Chest X-ray:
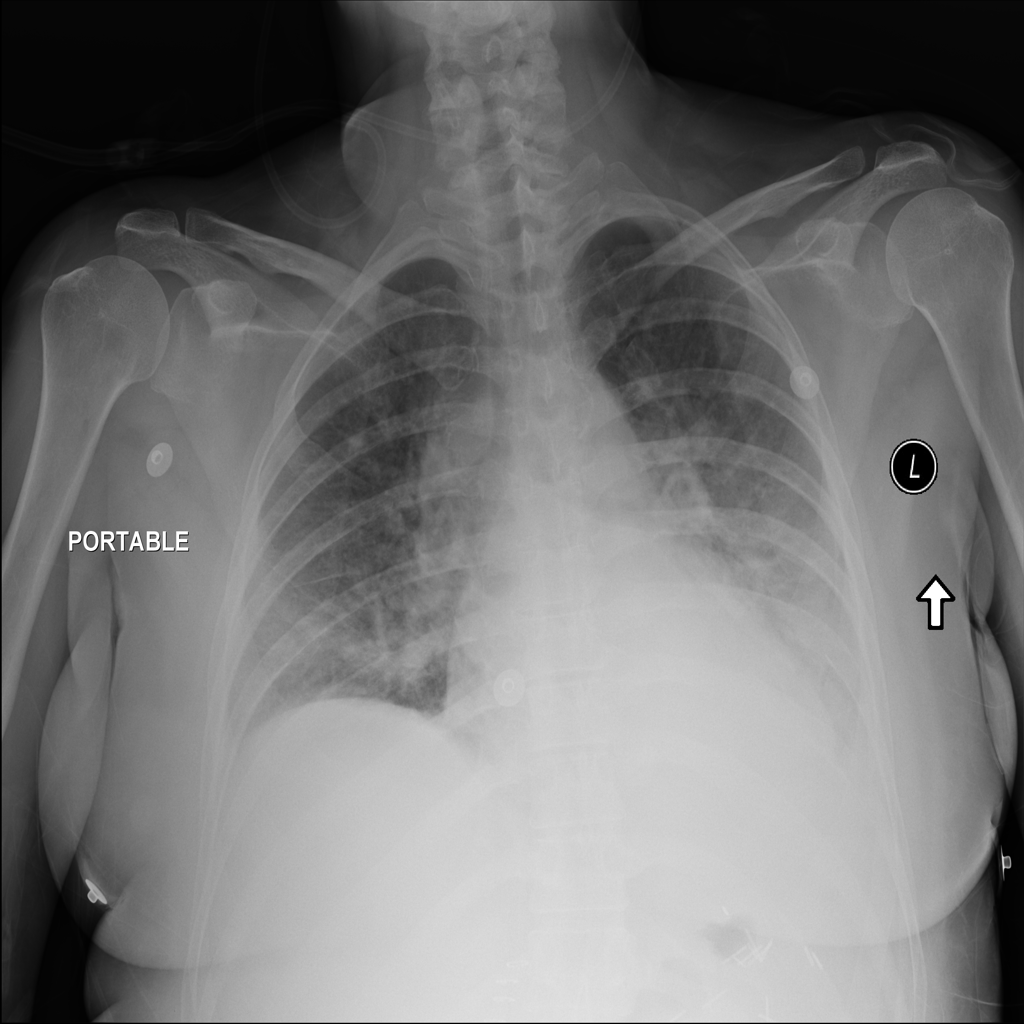
Findings: Consolidation, Effusion, Cardiomegaly
No abnormal finding: no